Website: lowes
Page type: billing-address
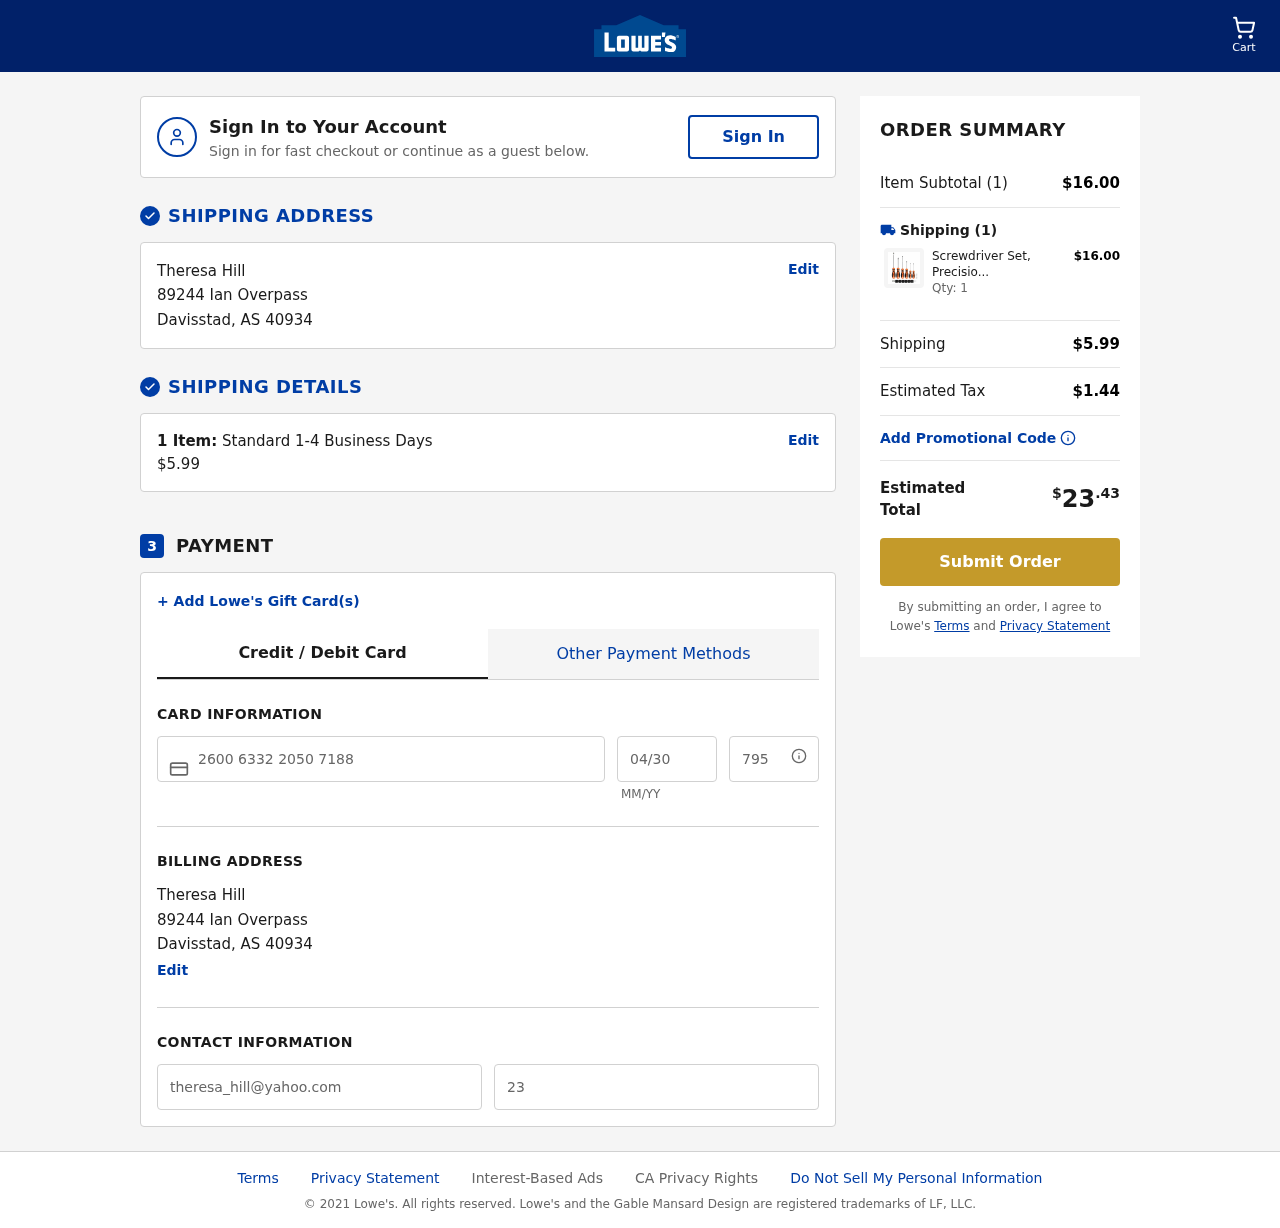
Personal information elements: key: PII_CARD_CVV
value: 795
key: PII_CARD_EXPIRY
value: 04/30
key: PII_CARD_NUMBER
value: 2600 6332 2050 7188
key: PII_CITY
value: Davisstad
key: PII_EMAIL
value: theresa_hill@yahoo.com
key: PII_FULLNAME
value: Theresa Hill
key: PII_PHONE
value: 2312990463
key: PII_POSTCODE
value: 40934
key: PII_STATE_ABBR
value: AS
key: PII_STREET
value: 89244 Ian Overpass
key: PII_FULLNAME2
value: Theresa Hill
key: PII_CITY2
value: Davisstad
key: PII_STATE_ABBR2
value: AS
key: PII_POSTCODE_FULL
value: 40934
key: PII_POSTCODE_NUMERIC
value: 40934
Product elements: key: PRODUCT1_NAME
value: Screwdriver Set, Precision Screwdriver, Stubby Screwdriver, Ball Grip, Positive, Negative, Set of 6,
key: PRODUCT1_PRICE
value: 16
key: PRODUCT1_QUANTITY
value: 1
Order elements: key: ORDER_NUM_ITEMS
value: Cart
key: ORDER_NUM_ITEMS
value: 1 Item:
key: ORDER_NUM_ITEMS
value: Item Subtotal (1)
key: ORDER_SHIPPING_COST
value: $5.99
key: ORDER_SUBTOTAL
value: $16.00
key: ORDER_TAX
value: $1.44
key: ORDER_TOTAL
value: $23.43